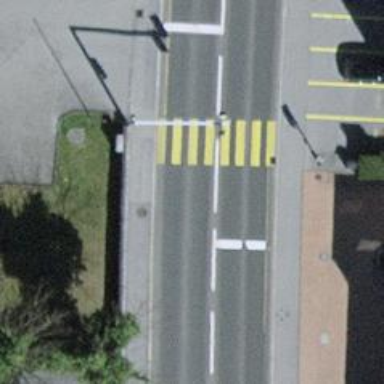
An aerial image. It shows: Road with traffic signals.